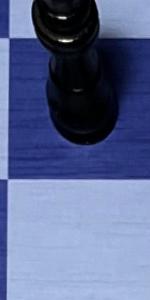
Label: Empty